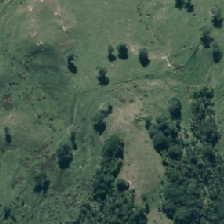
Land cover: indigenous_forest